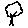
Label: tree